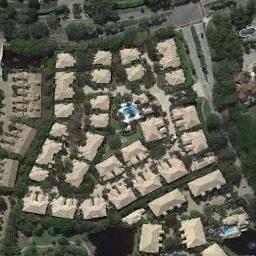
Label: residential